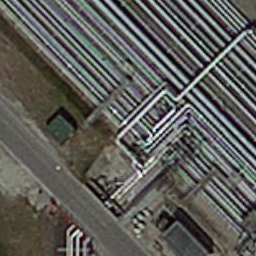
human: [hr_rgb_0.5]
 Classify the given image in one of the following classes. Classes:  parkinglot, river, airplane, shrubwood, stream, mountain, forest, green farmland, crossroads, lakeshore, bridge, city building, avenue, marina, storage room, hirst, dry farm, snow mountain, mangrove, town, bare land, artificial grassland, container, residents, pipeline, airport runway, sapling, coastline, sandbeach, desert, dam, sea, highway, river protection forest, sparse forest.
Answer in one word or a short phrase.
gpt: pipeline